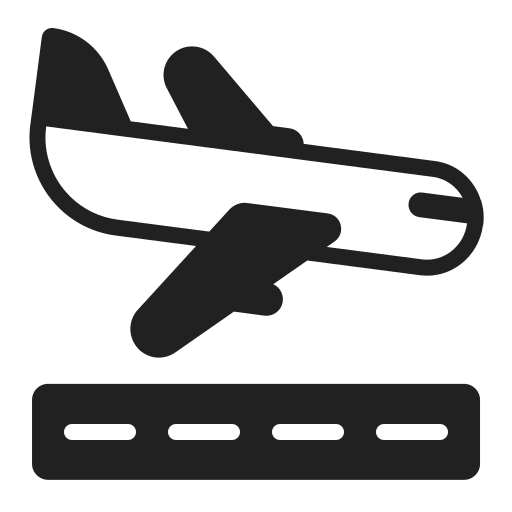
airplane arrival high contrast